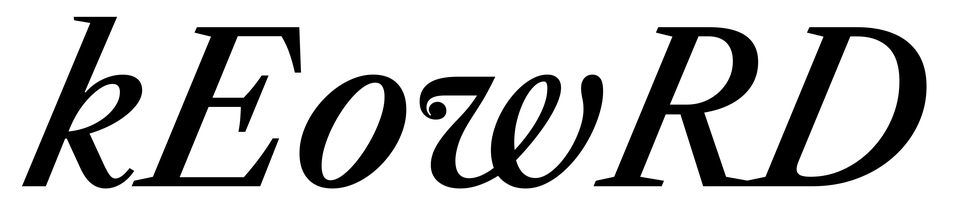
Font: LibreCaslonText-Italic_Medium_Italic